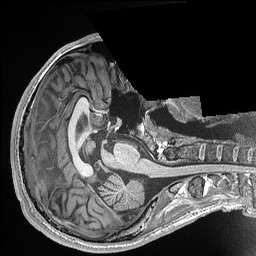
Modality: T1w
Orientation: axial
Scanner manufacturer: siemens
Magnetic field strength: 3 T
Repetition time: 2.3 s
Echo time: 0.00298 s